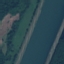
Land use / land cover: River